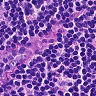
Metastatic tissue present: no